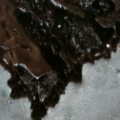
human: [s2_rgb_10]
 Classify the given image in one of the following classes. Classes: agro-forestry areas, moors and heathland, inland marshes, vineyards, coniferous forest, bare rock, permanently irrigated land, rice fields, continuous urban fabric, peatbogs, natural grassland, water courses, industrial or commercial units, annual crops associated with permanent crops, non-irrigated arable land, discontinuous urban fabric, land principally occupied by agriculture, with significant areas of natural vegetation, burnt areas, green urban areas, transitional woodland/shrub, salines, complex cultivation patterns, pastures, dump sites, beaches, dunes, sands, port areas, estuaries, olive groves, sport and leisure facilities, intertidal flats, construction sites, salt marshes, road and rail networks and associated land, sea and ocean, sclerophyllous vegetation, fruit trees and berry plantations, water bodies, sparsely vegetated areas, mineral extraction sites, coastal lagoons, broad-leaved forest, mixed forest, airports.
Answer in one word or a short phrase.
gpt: non-irrigated arable land, mixed forest, transitional woodland/shrub, water bodies